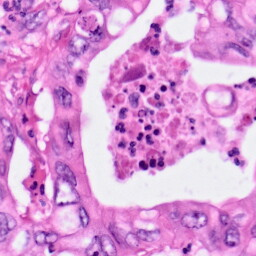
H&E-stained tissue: Pancreatic